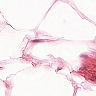
Metastatic tissue present: no